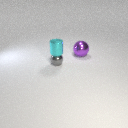
small gray metal sphere below small cyan metal cylinder